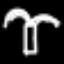
Label: palm tree